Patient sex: F
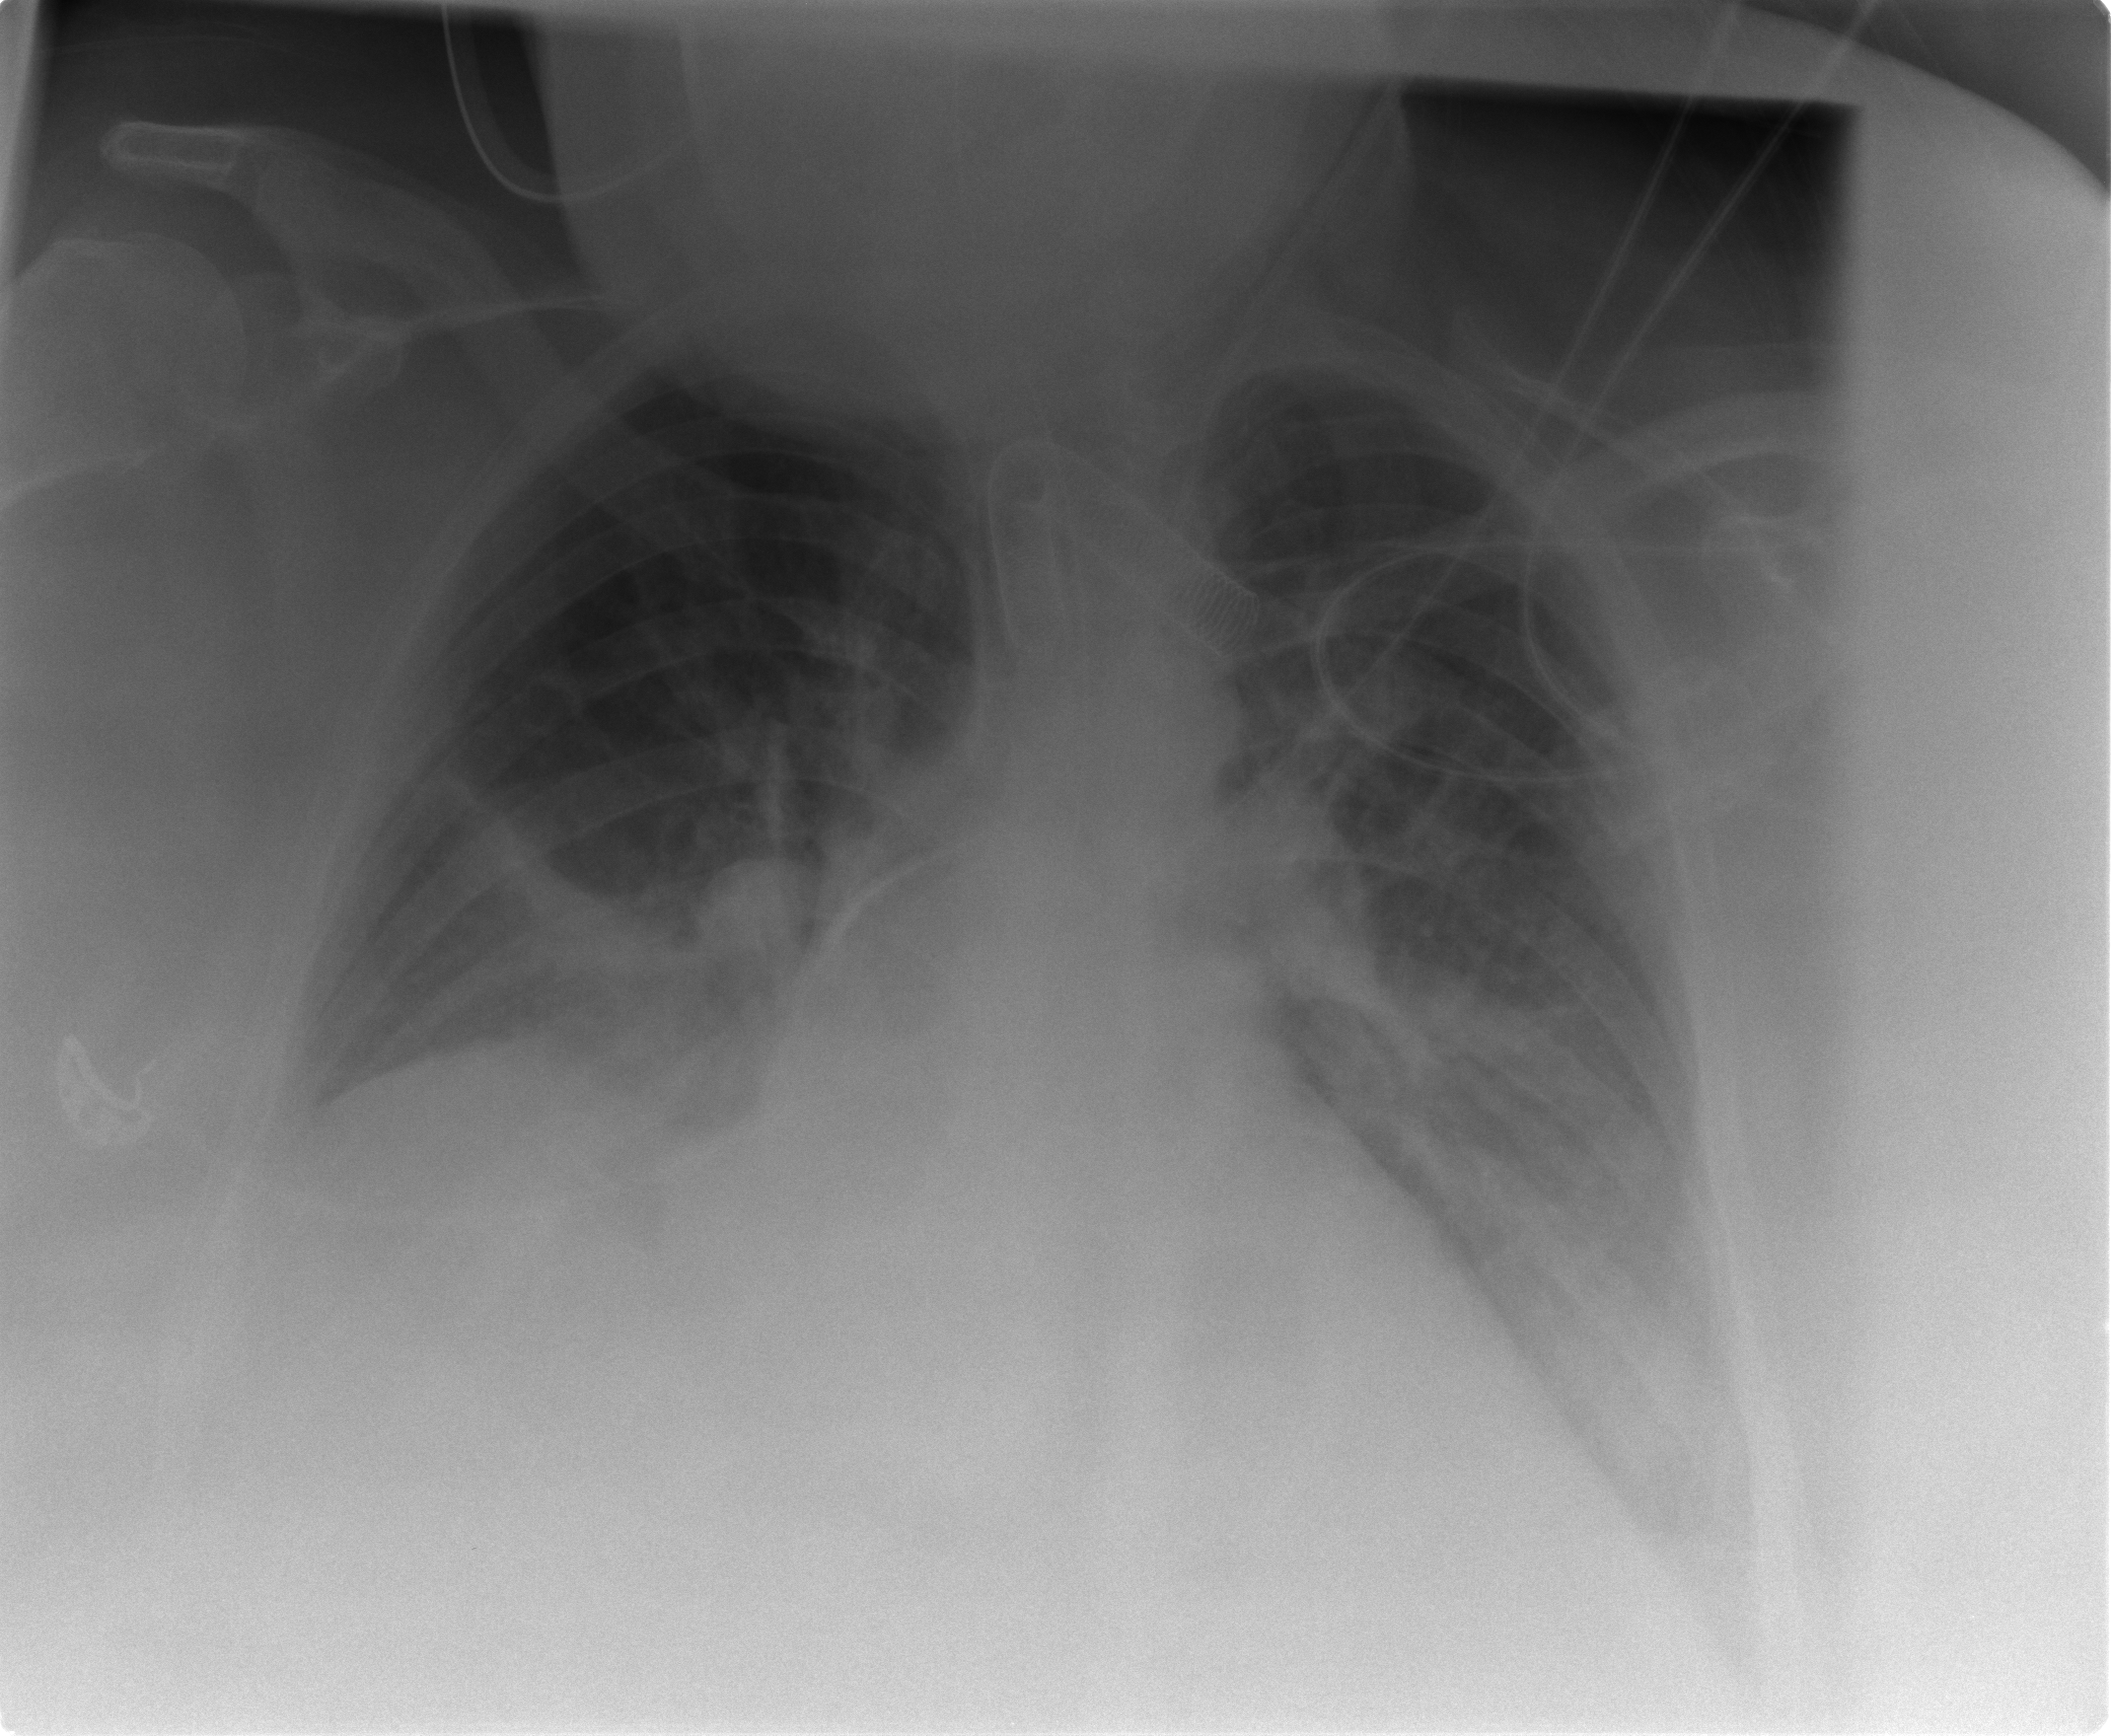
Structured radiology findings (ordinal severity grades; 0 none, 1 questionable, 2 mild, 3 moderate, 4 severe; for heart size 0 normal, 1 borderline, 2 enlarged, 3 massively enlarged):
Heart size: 2
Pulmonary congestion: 2
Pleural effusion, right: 2
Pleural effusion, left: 2
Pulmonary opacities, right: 2
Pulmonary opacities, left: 2
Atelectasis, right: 3
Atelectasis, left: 2